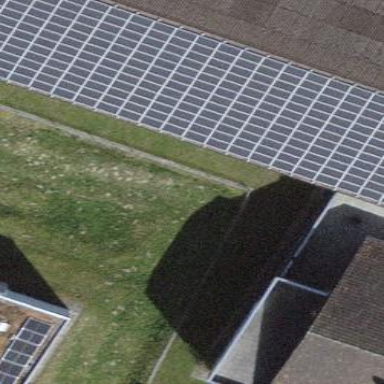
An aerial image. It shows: Solar power generator.